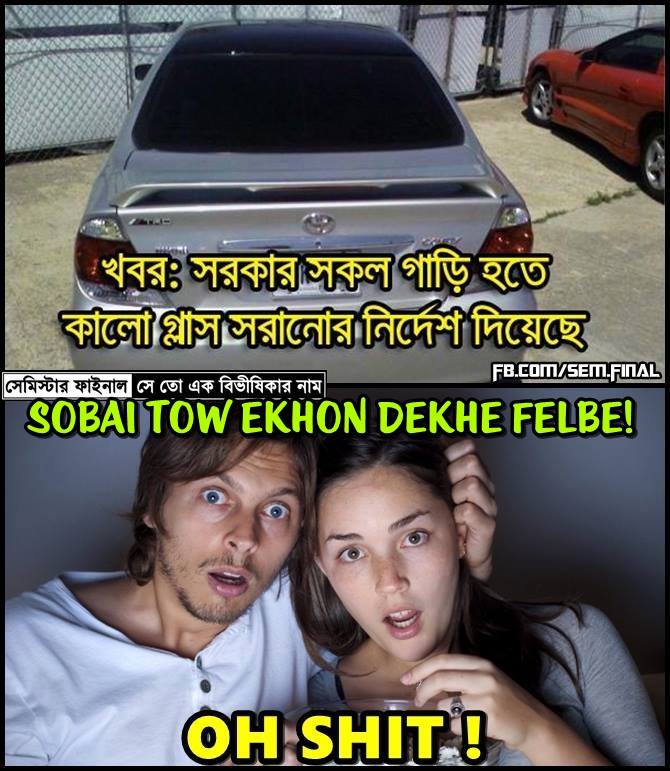
Caption: খবর:সরকার সকল গাড়ি হতে কালো গ্লাস সরানোর নির্দেশ দিয়েছে SOBAI TOW EKHON DHEKE FELBE OH SHIT
Label: non-hate